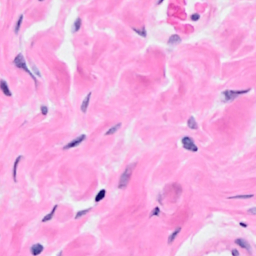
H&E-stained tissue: Breast